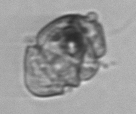
Label: Proterythropsis